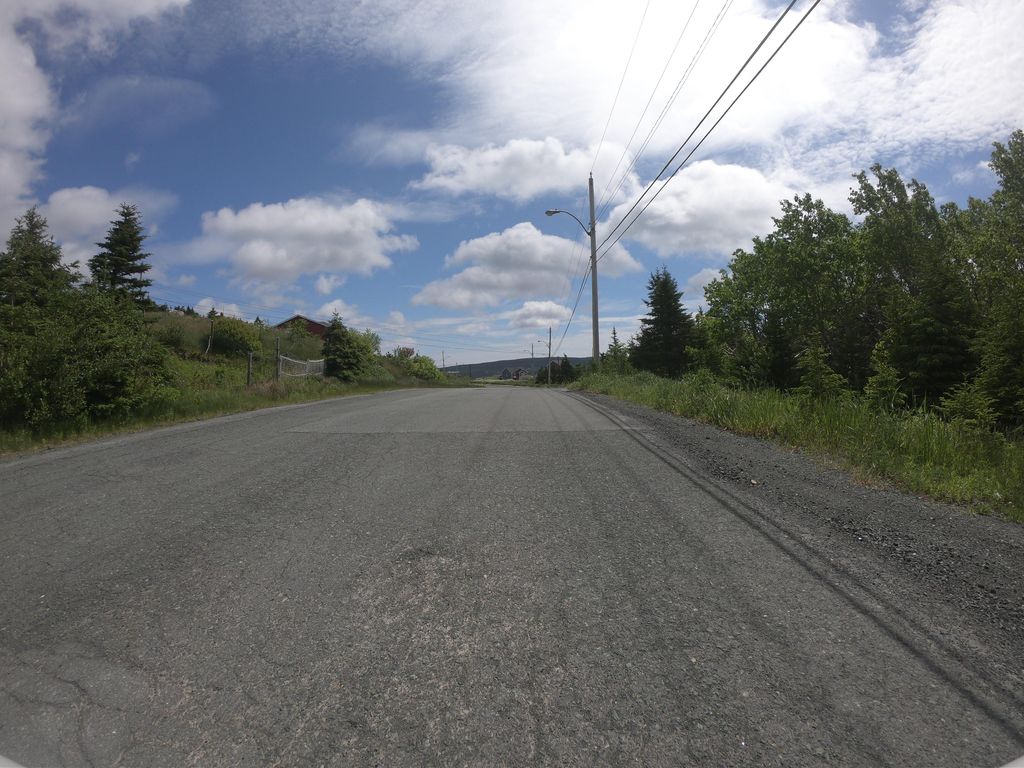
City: st_johns